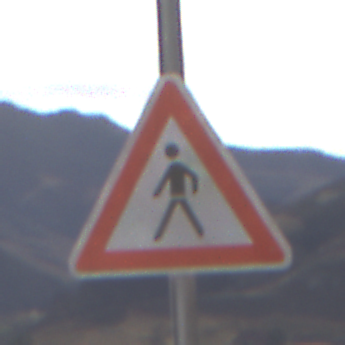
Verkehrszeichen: FussgaengerRechts
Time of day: MorningAfternoon
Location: Outdoor (Nature)
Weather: PartlyCloudy
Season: NotSpecified
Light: Natural